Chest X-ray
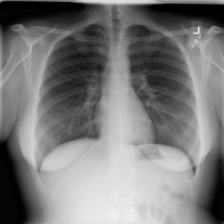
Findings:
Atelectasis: negative
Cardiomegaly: negative
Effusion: negative
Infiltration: negative
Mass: negative
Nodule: negative
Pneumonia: negative
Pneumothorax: negative
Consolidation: negative
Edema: negative
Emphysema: negative
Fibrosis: negative
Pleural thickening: negative
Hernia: negative